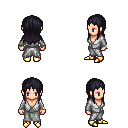
a pixel art fantasy rpg character, female body template, human, light skin, white robe, metal pants, raven unkempt hairstyle, bracelets, gold boots, four views (front, back, left, right), 2x2 character sprite sheet, small pixel art, hard edges, no anti-aliasing